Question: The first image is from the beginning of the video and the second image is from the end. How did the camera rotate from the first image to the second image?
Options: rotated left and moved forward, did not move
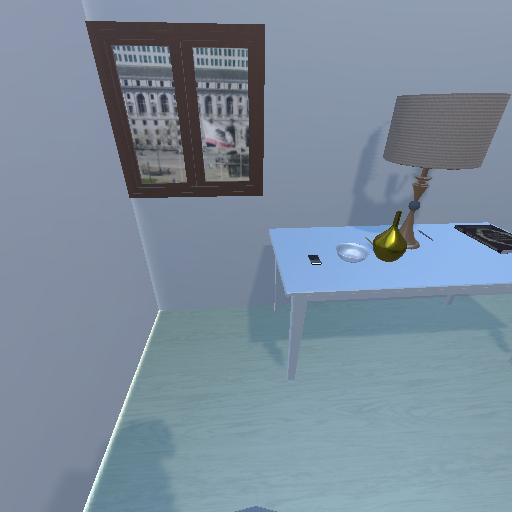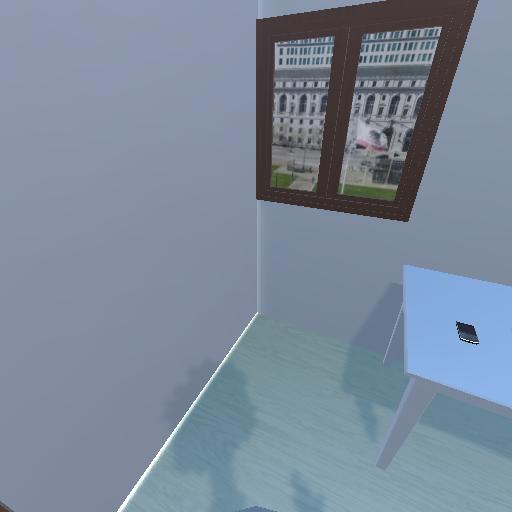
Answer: rotated left and moved forward